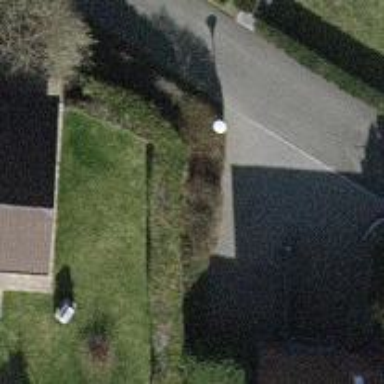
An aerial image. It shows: Hedge acting as barrier.